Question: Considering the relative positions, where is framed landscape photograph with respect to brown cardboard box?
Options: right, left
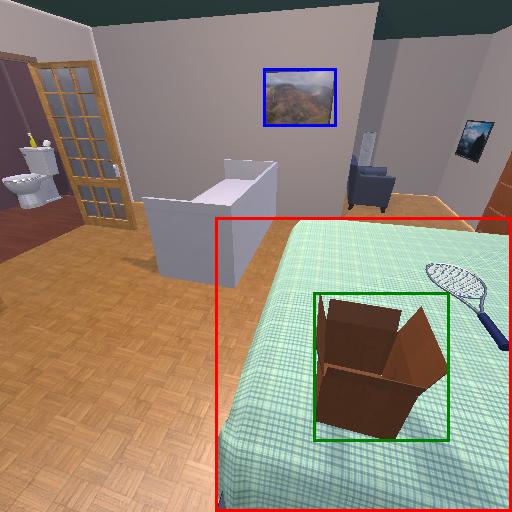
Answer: right